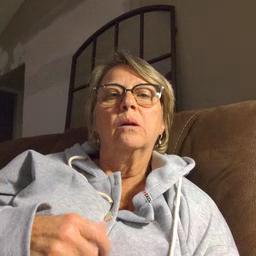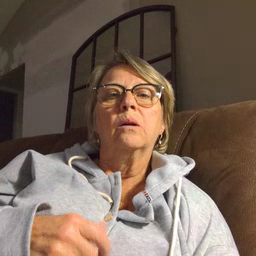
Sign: sun